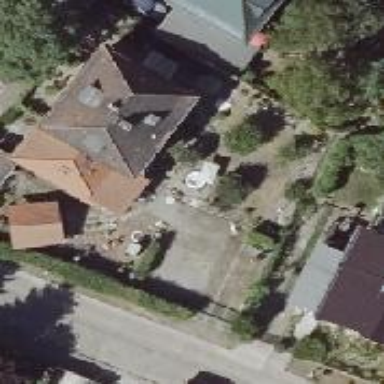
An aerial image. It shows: Hipped-roof building with apartments.